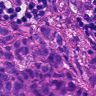
Metastatic tissue present: yes